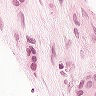
Metastatic tissue present: yes